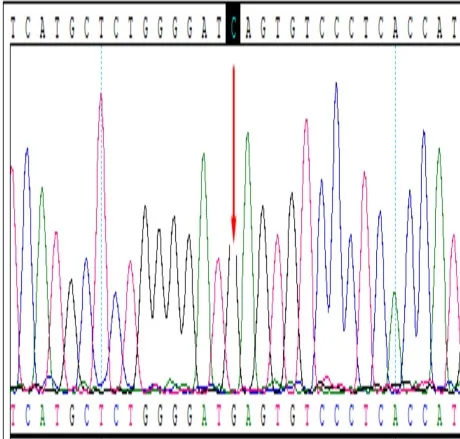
The Whole Exome Sequencing Testing result. The Whole Exome Sequencing Testing reveals a homozygous mutation NM_000593.5:c.1151C>G (p. Ser384*) located in TAP1.
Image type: electrography (ekg)